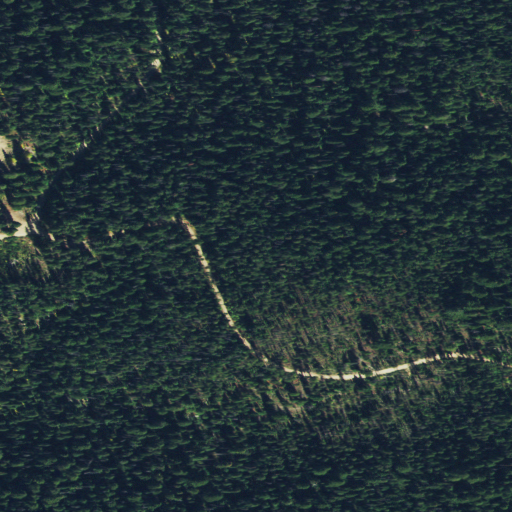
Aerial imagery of gap in Idaho named Lemon Creek Saddle containing only evergreen forest